Question: When I share my website URL on linkedin It picks up the right description but the wrong title. It shows up as "Recent Comments". I thought that it would pick up the < title> tags. What exactly does linkedin take for the title?

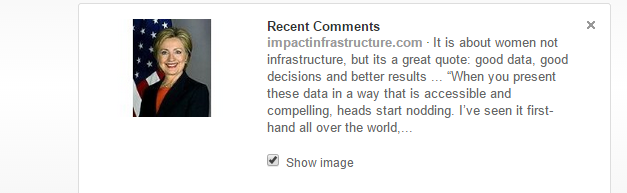
Answer: The answer to this depends on how you're doing the share action.
If you are using the linkedin.com website to post it, there is a crawler that hits the shared URL looking for OpenGraph tags to get that information, and if it cannot find those, it does it's best to interrogate the DOM to determine the title/description values as best as it can guess.
If you are using the Share API (which I would hope is the case given that you are asking the question here on Stack) then the values that the Share uses are whatever you directly provide via the API call - and no additional site crawling is done to try and override/trump the values you provided via your call.